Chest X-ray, PA view. Patient: 36 years old, sex M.
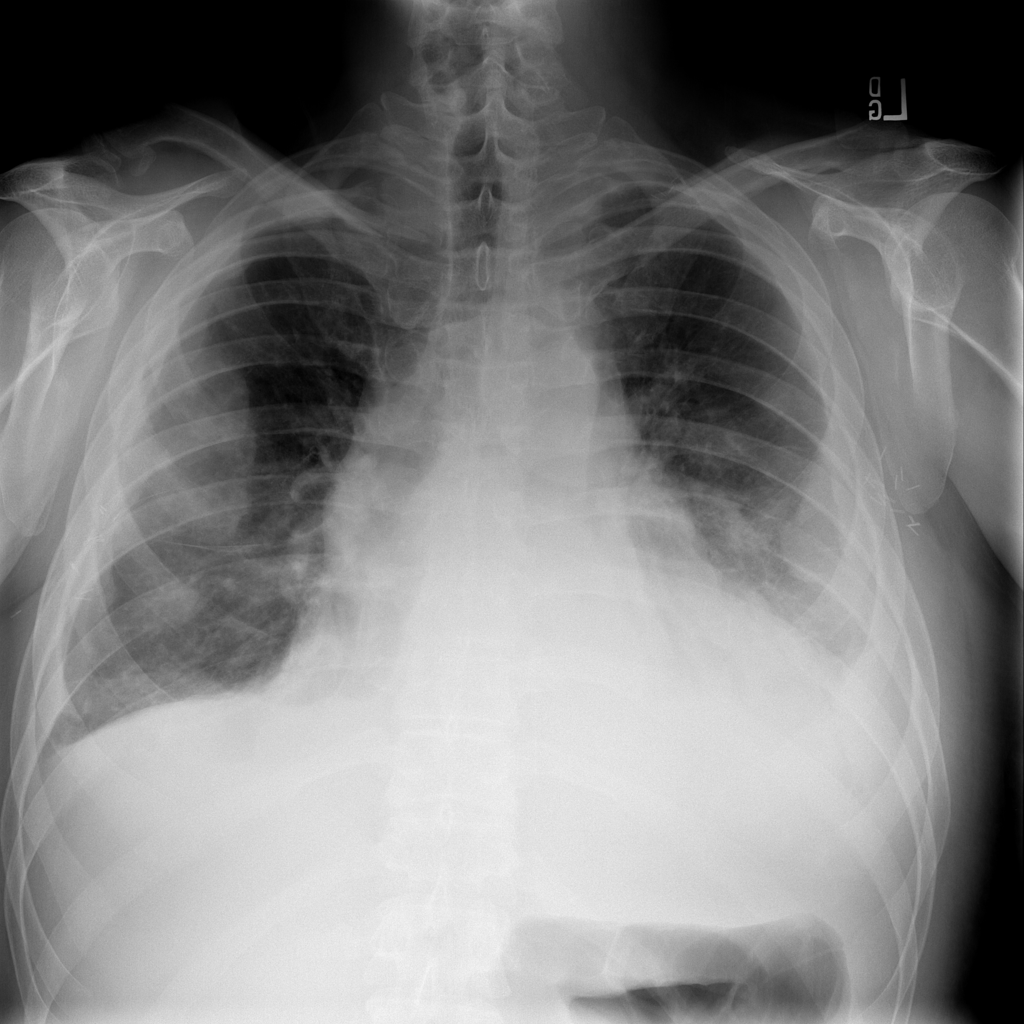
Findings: Consolidation, Edema, Effusion